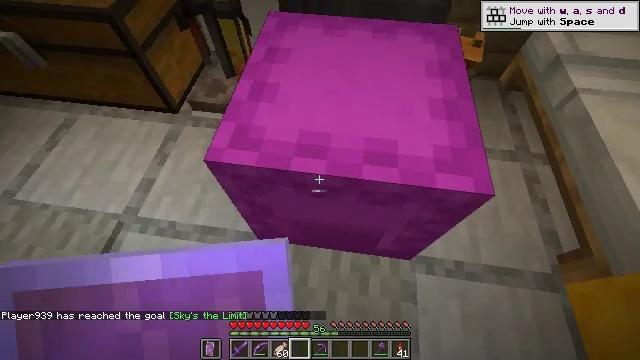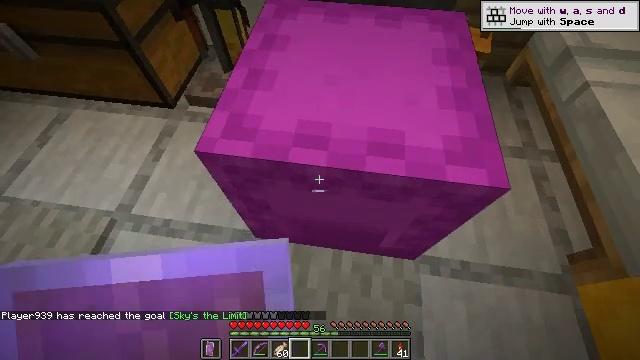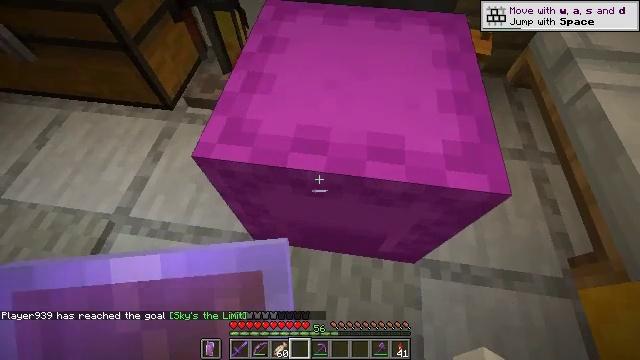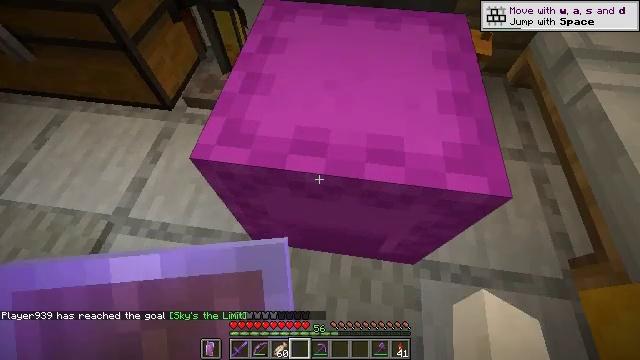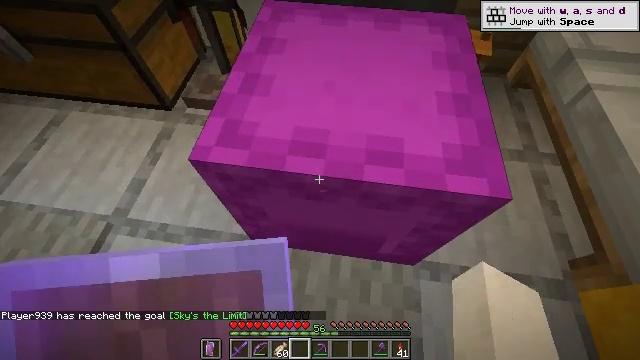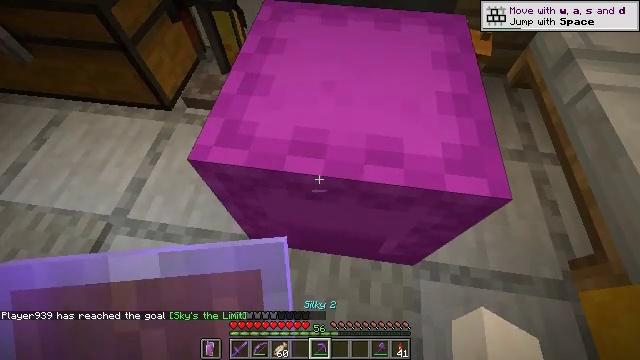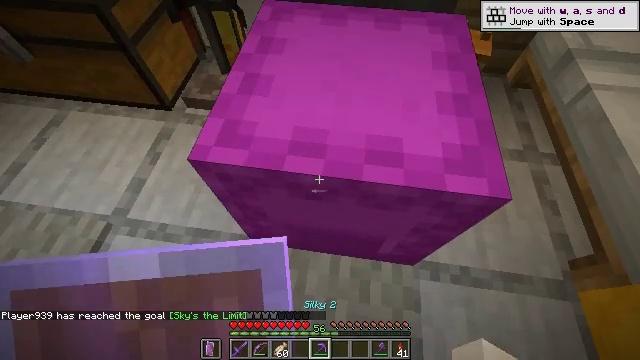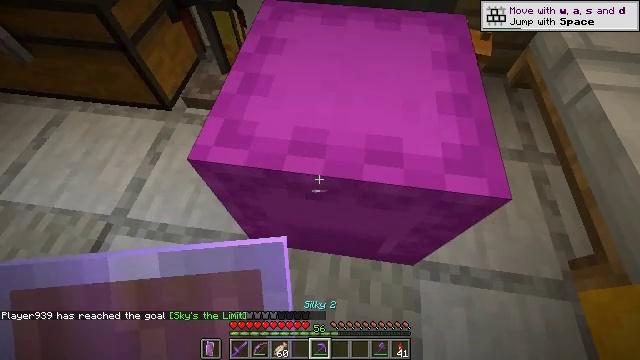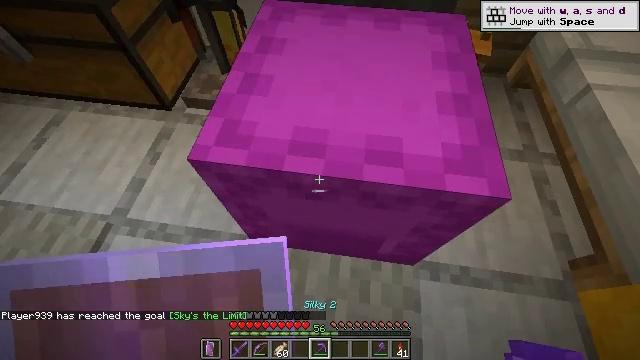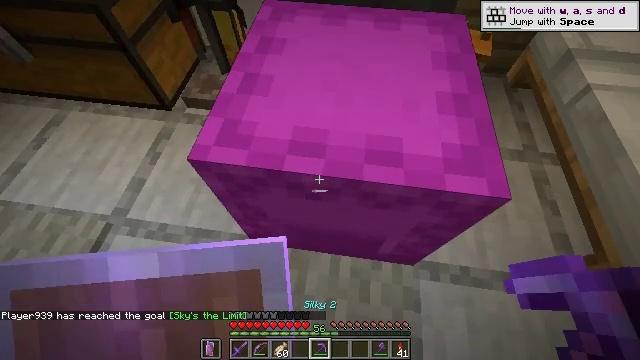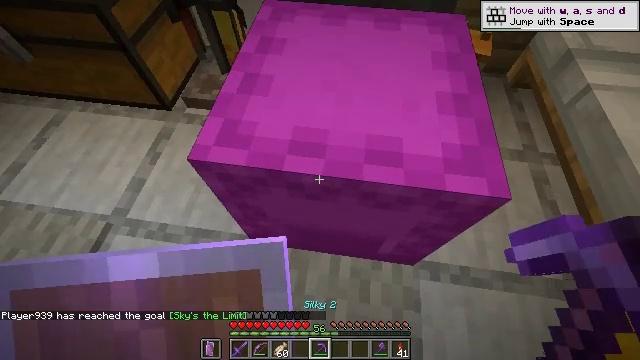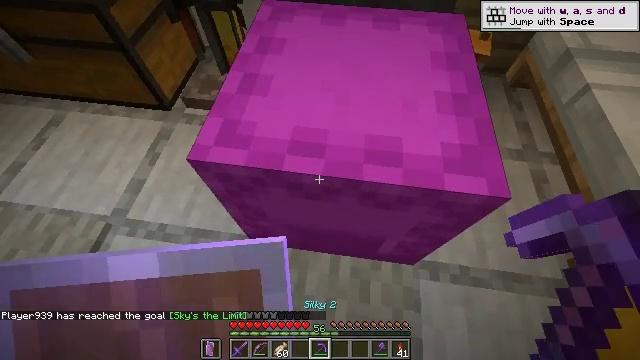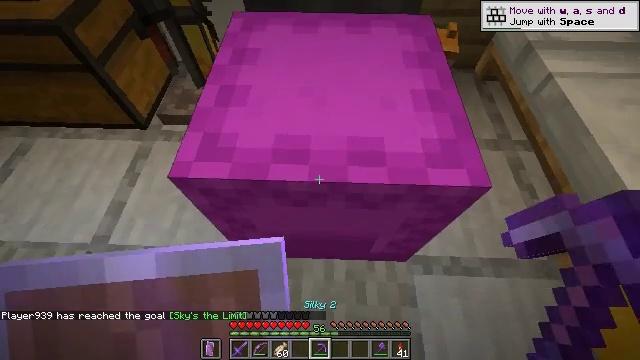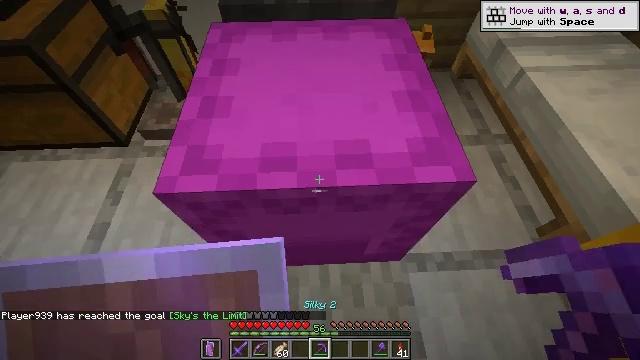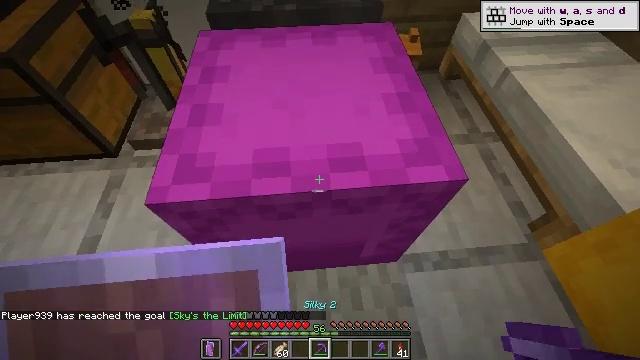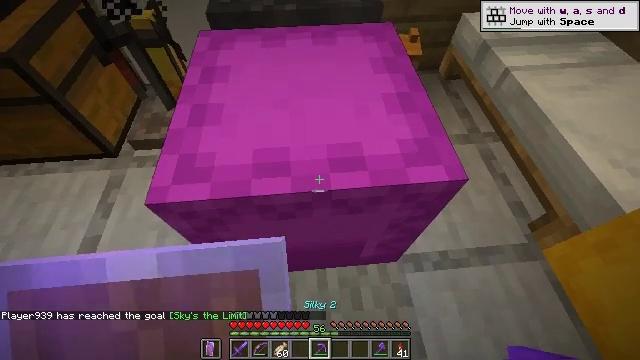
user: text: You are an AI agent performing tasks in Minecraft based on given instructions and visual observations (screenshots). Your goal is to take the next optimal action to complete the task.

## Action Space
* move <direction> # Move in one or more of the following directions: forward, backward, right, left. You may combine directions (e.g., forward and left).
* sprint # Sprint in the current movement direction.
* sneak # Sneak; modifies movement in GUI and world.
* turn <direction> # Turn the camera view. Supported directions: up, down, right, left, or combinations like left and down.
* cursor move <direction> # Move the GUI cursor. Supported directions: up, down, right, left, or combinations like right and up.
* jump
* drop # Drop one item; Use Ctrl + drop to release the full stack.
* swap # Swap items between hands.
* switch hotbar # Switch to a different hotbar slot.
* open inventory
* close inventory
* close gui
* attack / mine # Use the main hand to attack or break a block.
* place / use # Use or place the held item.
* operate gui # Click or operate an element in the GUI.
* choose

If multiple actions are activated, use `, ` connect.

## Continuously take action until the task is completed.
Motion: motion action
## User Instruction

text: Attack the magenta shulker box to retrieve it.
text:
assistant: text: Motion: no_op
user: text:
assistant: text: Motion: no_op
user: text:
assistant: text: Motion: no_op
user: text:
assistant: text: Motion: no_op
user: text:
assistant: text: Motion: no_op
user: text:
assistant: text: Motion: no_op
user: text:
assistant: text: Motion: no_op
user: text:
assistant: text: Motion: no_op
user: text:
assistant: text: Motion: no_op
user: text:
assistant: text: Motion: no_op
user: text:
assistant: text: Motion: no_op
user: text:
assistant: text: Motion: turn right and up
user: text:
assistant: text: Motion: turn right and up
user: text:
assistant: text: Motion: turn right
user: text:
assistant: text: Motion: no_op
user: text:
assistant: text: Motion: attack / mine
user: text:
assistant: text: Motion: no_op
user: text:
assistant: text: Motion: no_op
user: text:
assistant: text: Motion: no_op
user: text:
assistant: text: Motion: no_op
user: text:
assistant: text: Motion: no_op
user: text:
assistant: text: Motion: no_op
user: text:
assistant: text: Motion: no_op
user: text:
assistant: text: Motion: attack / mine
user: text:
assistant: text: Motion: attack / mine
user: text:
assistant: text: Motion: attack / mine
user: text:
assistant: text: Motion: no_op
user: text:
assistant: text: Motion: no_op
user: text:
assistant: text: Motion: no_op
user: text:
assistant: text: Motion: no_op